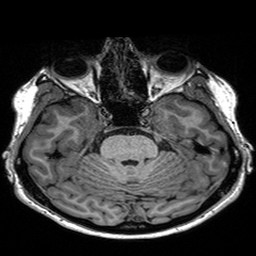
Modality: T1w
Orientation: coronal
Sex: female